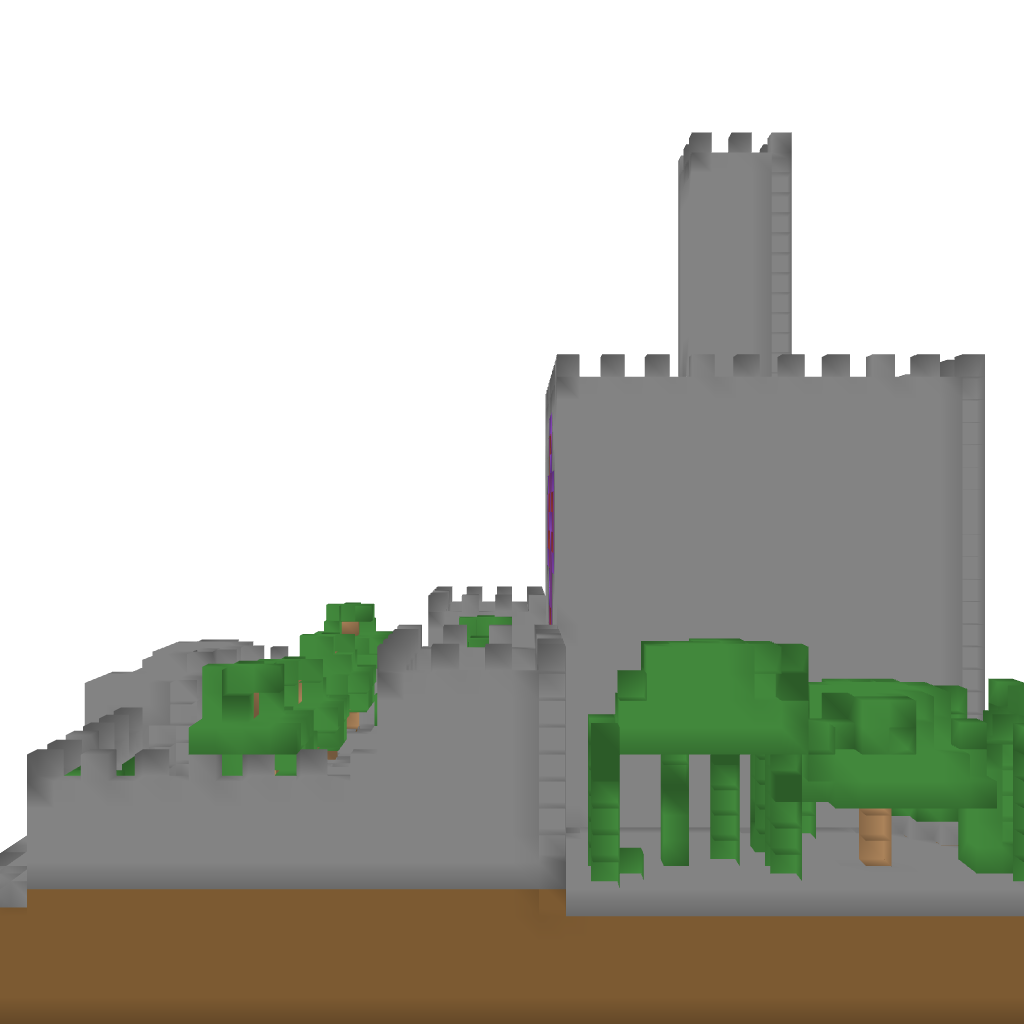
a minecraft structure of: castle 3 good quality